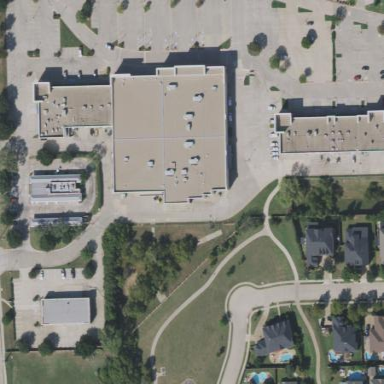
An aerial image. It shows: Flat roof retail building.